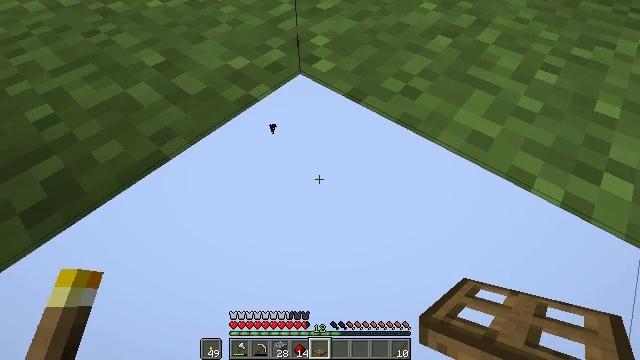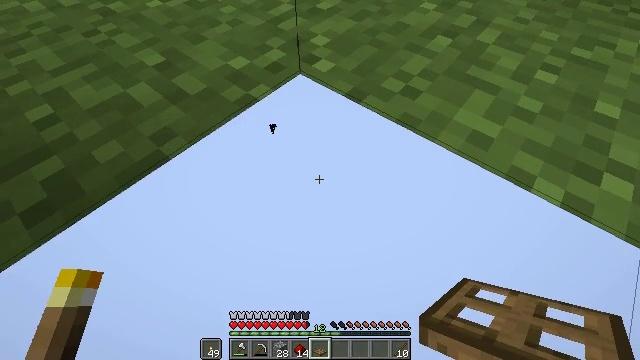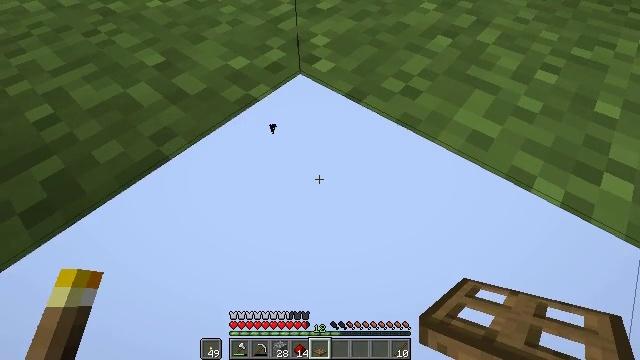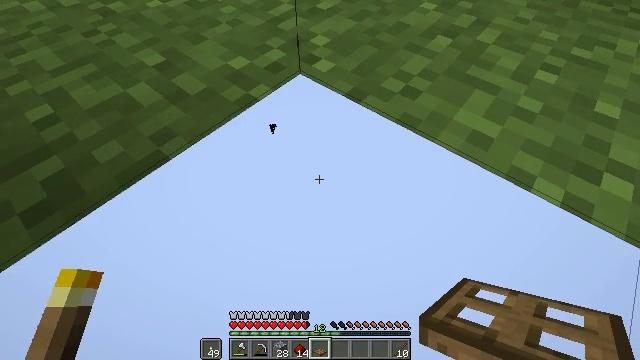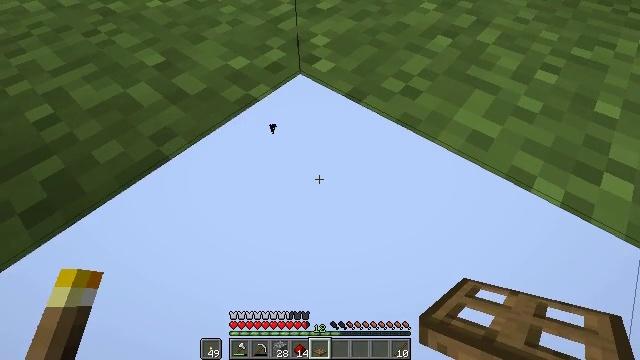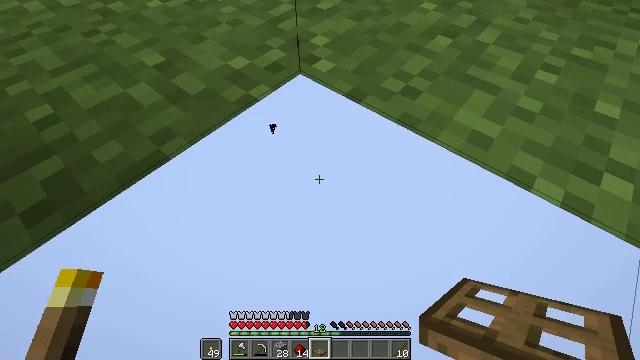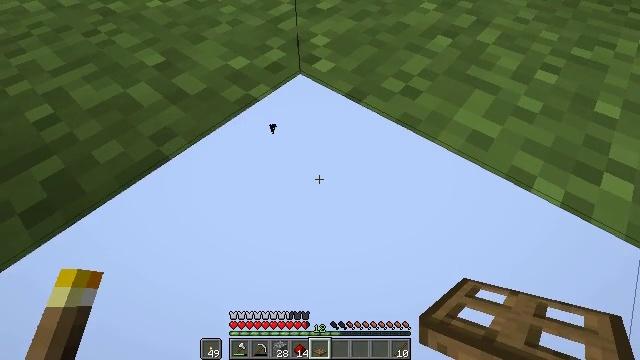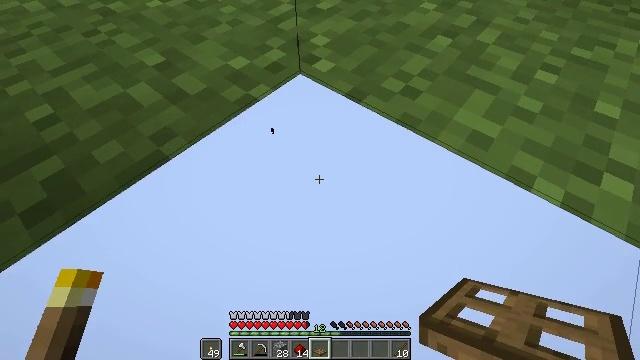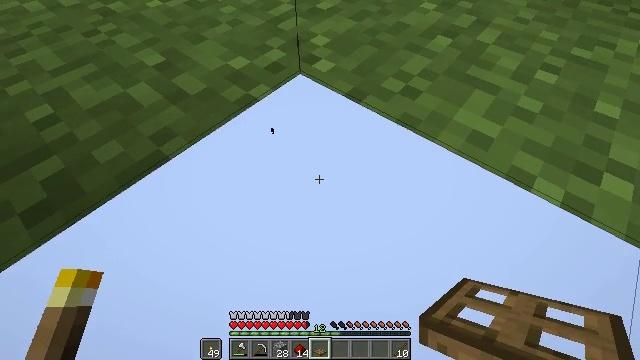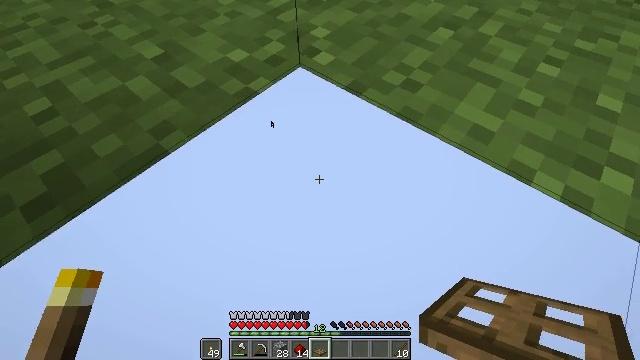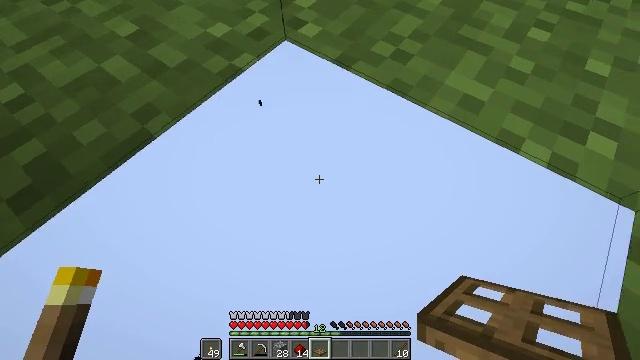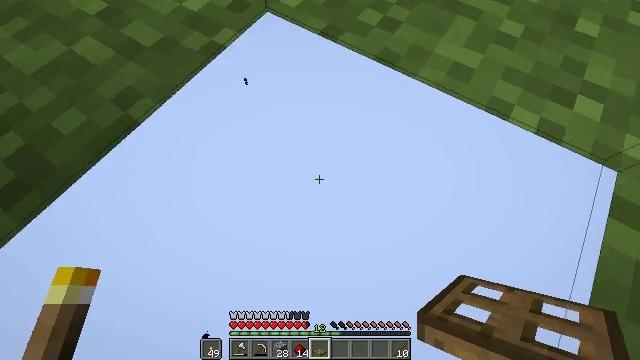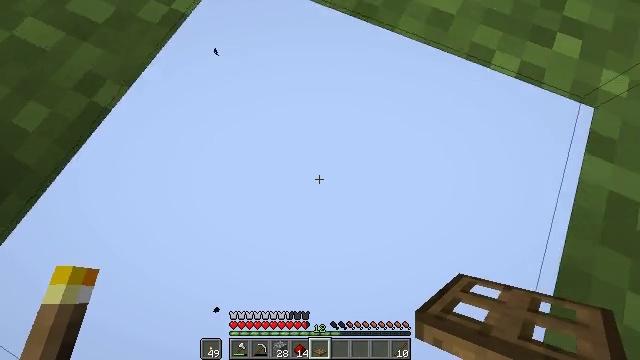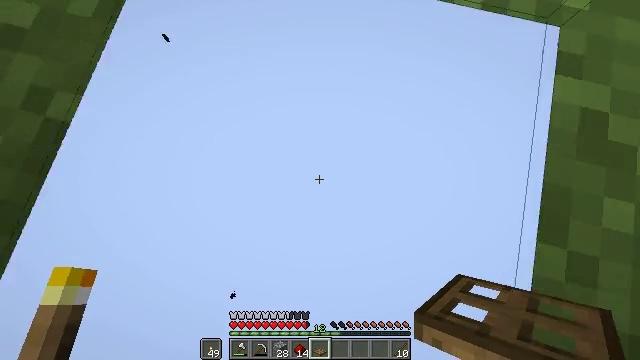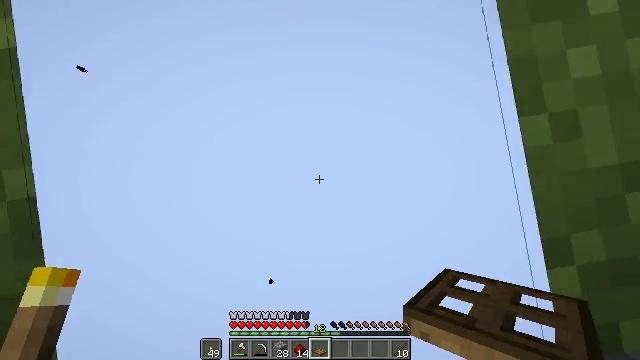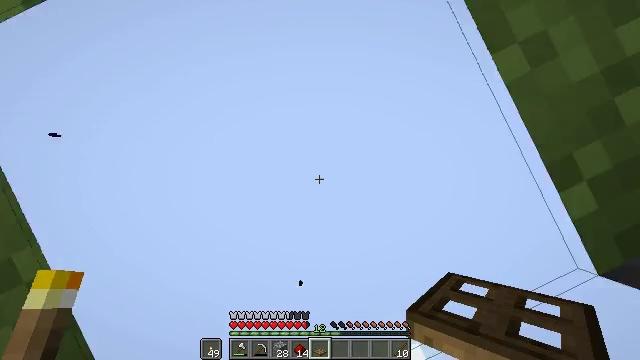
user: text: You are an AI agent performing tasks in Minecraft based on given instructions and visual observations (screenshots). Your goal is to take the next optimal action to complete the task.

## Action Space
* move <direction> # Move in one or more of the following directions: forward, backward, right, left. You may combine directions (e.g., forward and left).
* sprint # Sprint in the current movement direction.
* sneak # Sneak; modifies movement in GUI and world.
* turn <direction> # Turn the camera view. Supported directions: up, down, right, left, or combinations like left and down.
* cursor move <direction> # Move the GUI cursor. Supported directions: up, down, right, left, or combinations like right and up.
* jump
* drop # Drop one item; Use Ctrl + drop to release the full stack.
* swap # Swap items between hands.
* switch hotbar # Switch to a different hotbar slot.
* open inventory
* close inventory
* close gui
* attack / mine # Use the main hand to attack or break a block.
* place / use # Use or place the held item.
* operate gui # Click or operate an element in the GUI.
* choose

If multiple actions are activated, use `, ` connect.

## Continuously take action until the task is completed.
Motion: motion action
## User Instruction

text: Break the composter to recycle it.
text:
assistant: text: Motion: no_op
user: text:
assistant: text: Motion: no_op
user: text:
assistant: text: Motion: no_op
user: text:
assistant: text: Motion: no_op
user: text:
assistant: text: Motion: no_op
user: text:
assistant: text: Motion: no_op
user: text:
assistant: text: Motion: no_op
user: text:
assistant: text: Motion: no_op
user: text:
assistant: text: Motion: turn down
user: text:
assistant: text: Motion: turn right and down
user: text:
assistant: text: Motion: turn right and down
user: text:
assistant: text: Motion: turn right and down
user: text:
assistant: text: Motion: turn right and down
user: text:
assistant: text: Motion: turn right and down
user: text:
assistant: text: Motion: turn right and down
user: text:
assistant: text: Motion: turn right
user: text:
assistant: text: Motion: turn right
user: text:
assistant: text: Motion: turn right
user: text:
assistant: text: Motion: turn right
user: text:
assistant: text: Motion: turn right
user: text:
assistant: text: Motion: turn right
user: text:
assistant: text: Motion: turn right
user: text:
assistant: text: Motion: turn right
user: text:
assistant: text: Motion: turn right
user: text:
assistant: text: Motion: turn right and up
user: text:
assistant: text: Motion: turn right and up
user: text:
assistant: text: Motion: turn right and up
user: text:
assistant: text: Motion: turn right and up
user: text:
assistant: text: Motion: turn right and up
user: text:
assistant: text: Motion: turn right and up